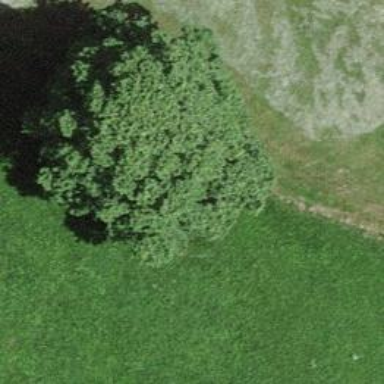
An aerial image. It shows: Single tag "natural: tree."